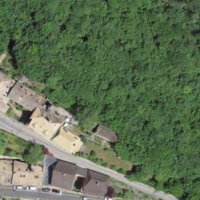
EUNIS habitat code: 44
Species observed at this site:
Hippocrepis emerus
Araneus diadematus